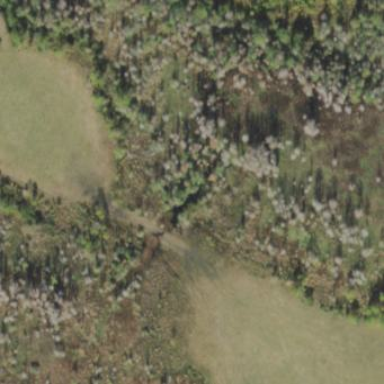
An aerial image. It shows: Beautiful wet meadow natural wetland.